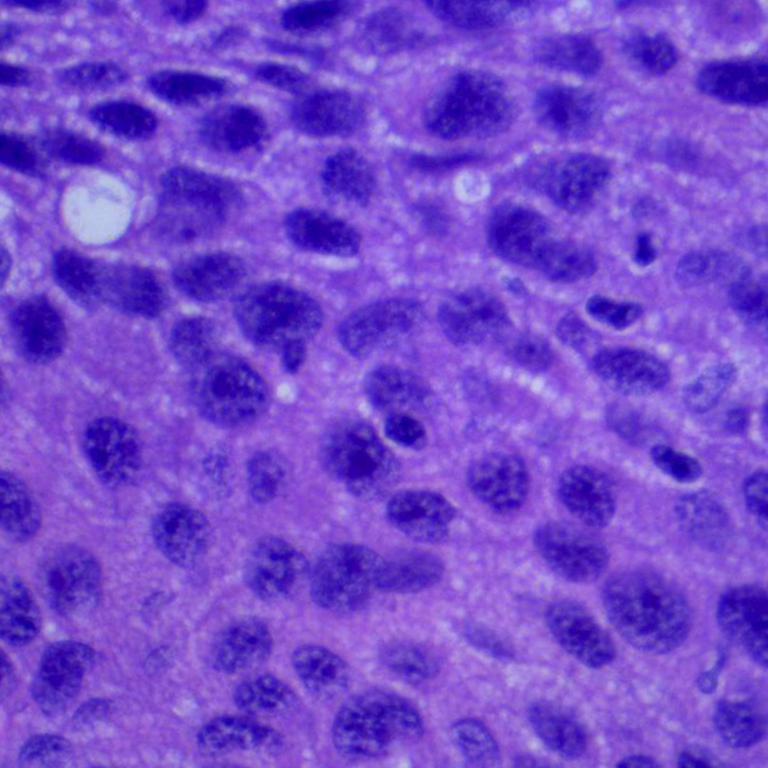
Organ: lung
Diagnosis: squamous carcinomas